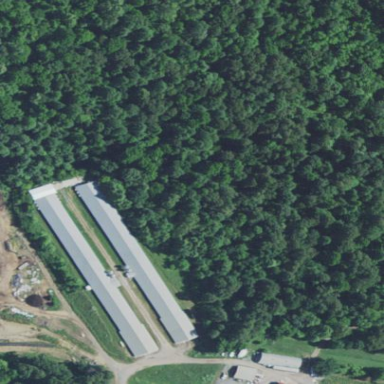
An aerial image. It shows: Farm auxiliary building.